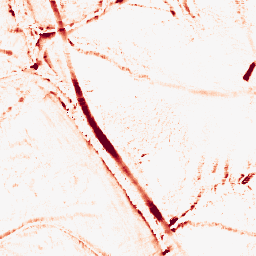
Category: morphological
Decomposition family: morphological_ellipse
Decomposition parameters: operation: opening
width: 10
height: 10
Upsampling method: nearest
Upsampling parameters: scale: 2
Upsampling scale: 2